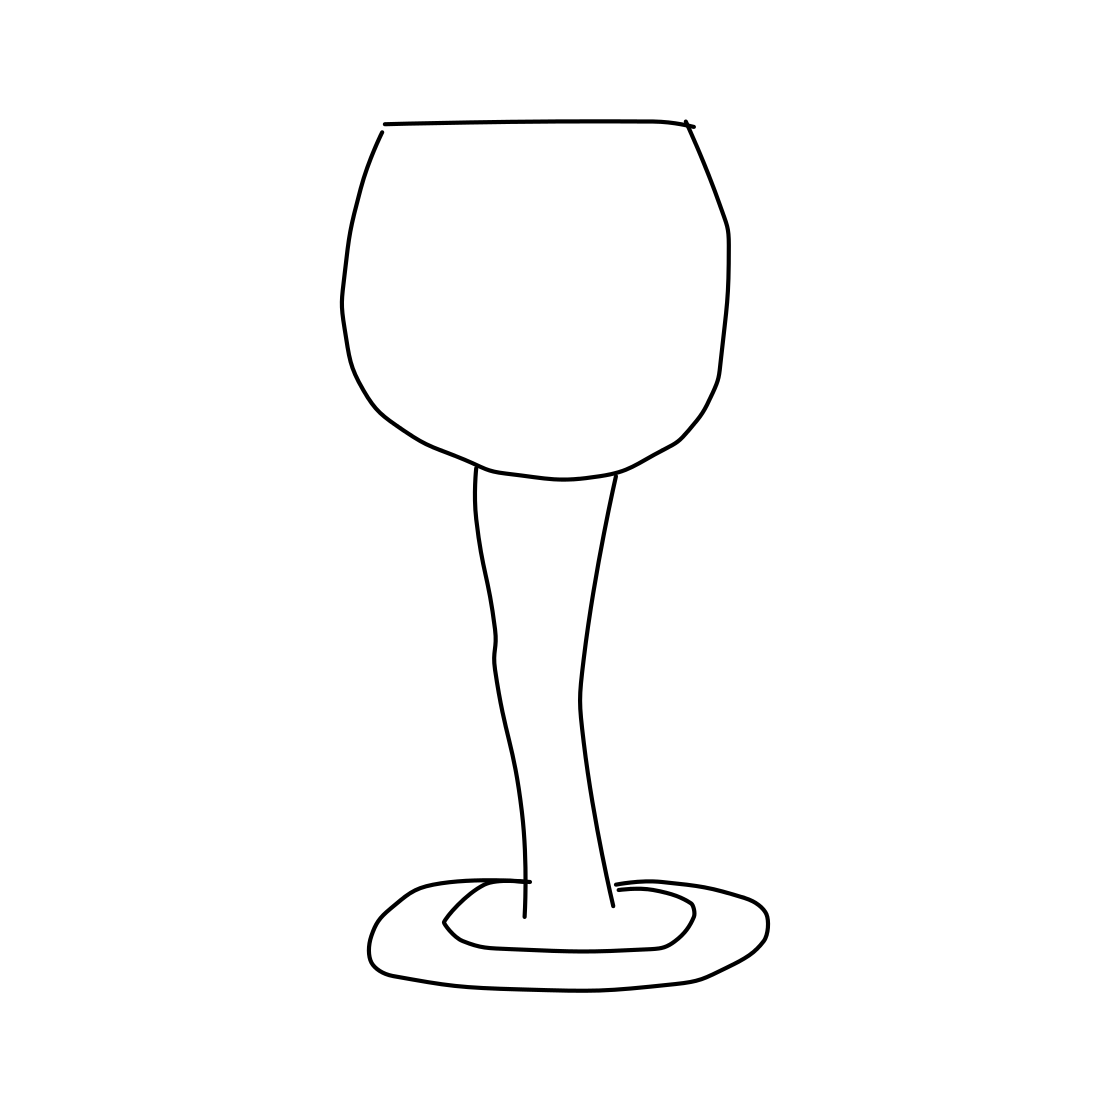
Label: wineglass